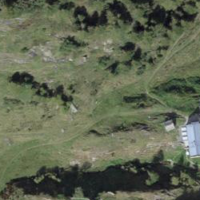
EUNIS habitat code: 26
Species observed at this site:
Campanula barbata